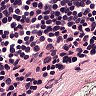
Metastatic tissue present: no